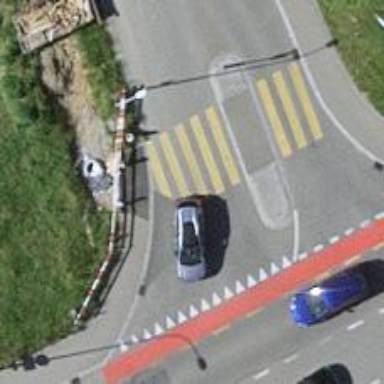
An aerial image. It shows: Zebra crossing with pedestrian island.